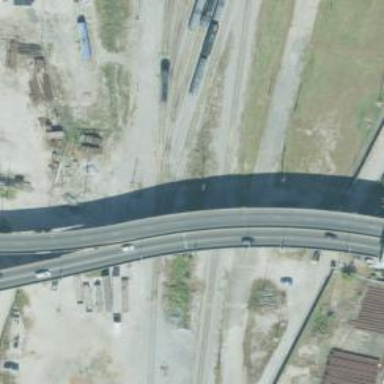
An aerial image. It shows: Railway yard used for servicing trains.